Question: My add-on installers I've created have worked successfully; I create a new project, marked as an add-on installer, and set the "For application with ID" field with the application ID of the original app I'm "adding on" to.
But I found one user who it won't work for. We validated that the application was indeed installed and that he was running the executable on the correct machine.
Does anyone know exactly how install4j checks if the add-on installer can be run? (e.g. registry key, a specific file etc so I can find exactly what to compare between a working machine and the particular user)

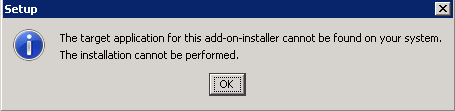
Answer: Check the registry key 'HKEY_LOCAL_MACHINE\SOFTWARE\ej-technologies\install4j\installations', it should contain a value 'instdir[application ID]'. If not, maybe the installer was run without privileges and the key is in HKCU instead of HKLM.